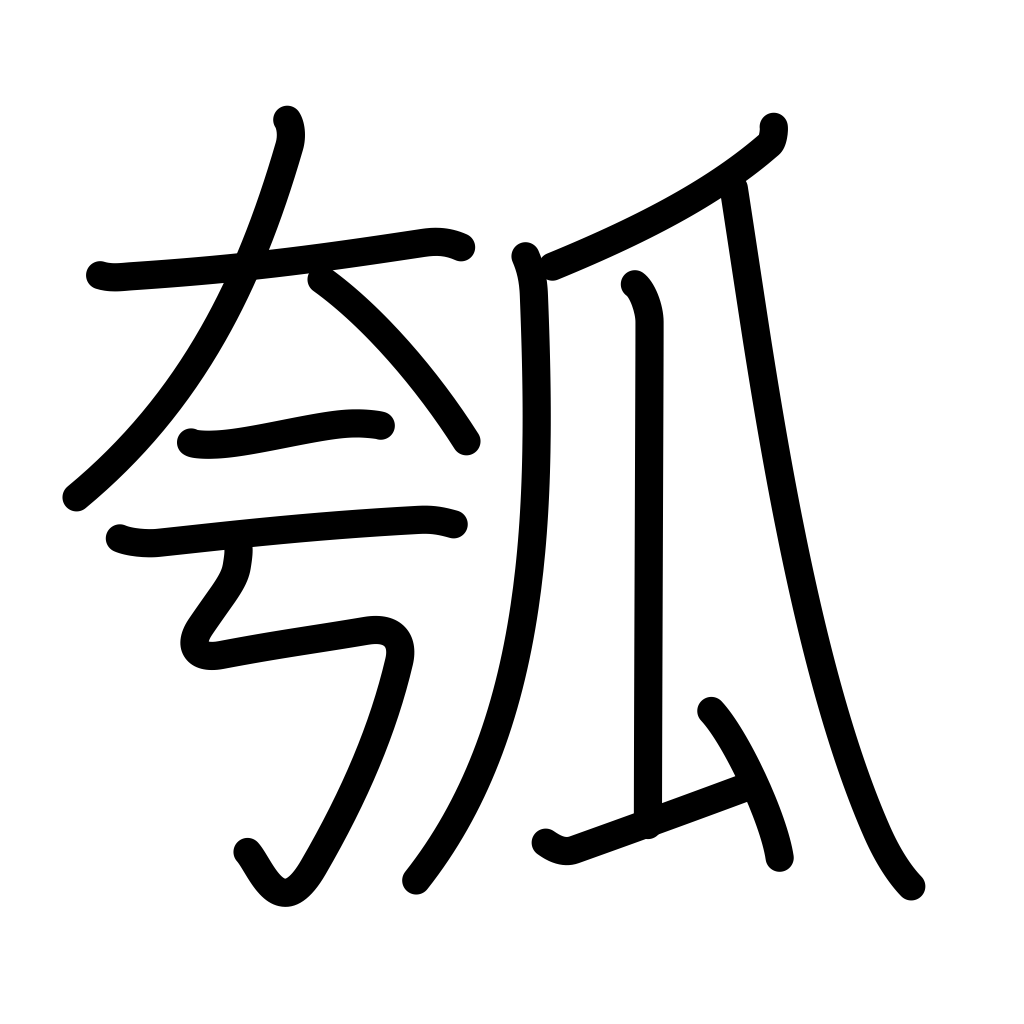
Meaning: gourd